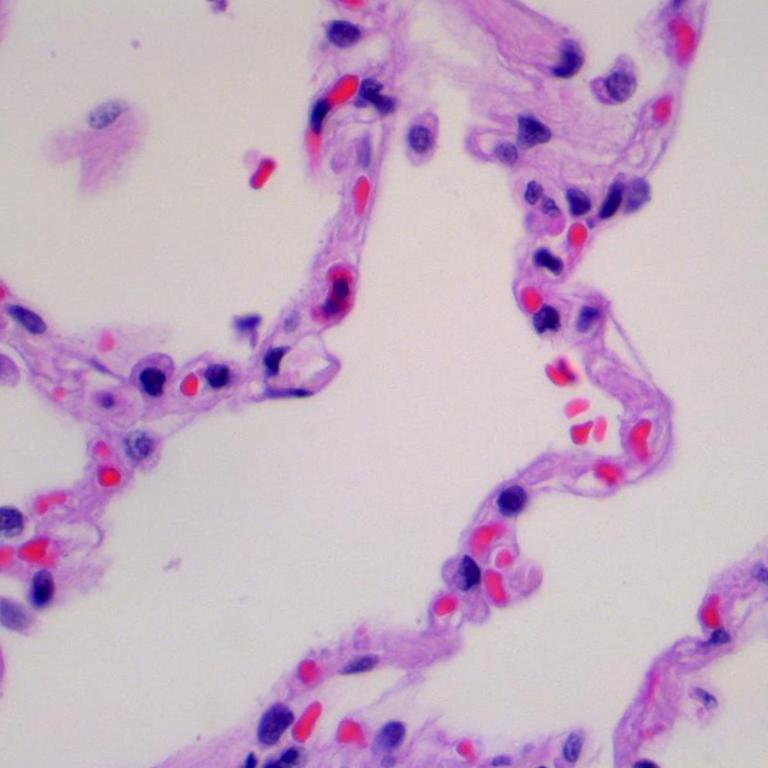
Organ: lung
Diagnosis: benign